Question: I have four confusion matrices to plot in pyplot. Below is my code and resulting picture:
'''
confmatmap=cm.YlOrBr
fig = plt.figure()
plt.clf()
ax = fig.add_subplot(221)
ax.set_aspect(1)
res = ax.imshow(np.array(norm_conf_1), cmap=confmatmap, interpolation='nearest')
plt.xticks(range(2), ['T', 'F']); plt.yticks(range(2), ['T', 'F'])
ax = fig.add_subplot(222)
ax.set_aspect(1)
res = ax.imshow(np.array(norm_conf_2), cmap=confmatmap, interpolation='nearest')
plt.xticks(range(2), ['','']);plt.yticks(range(2), ['','']);
ax = fig.add_subplot(223)
ax.set_aspect(1)
res = ax.imshow(np.array(norm_conf_3), cmap=confmatmap, interpolation='nearest')
plt.xticks(range(2), ['','']);plt.yticks(range(2), ['','']);
ax = fig.add_subplot(224)
ax.set_aspect(1)
res = ax.imshow(np.array(norm_conf_4![enter image description here][2]), cmap=confmatmap, interpolation='nearest')
plt.xticks(range(2), ['','']);plt.yticks(range(2), ['','']);
fig.subplots_adjust(left=0, bottom=0, right=1, top=1,wspace=0, hspace=0.1)
'''

But the gap between left subplots and right subplots are too big for me. I want both the vertical and horizontal gaps to be size of roughly a character.
I can narrow the gap between upper and lower subplots by setting 'hspace' to very small value, but the 'wspace' does not work.
I figure this is might because the subplots have some blank part which is white.
How can I narrow gaps to any appointed value here?
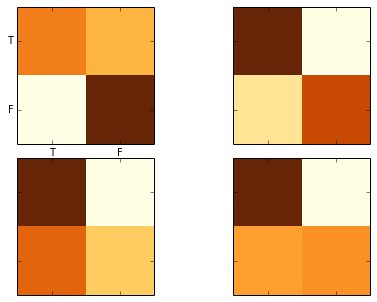
Answer: Try to do:
'''
fig = plt.figure(figsize=(4, 4))
'''
at the beginning and your code should work. The issue seems to be the figure size which is imcompatible with its content, making it not possible to respect both 'wspace' and 'hspace'.